Question: I have this code.
'''
for (j=0; j<st.length; j++)
{ Log.d("MY LOGGGGS", "Tsikl "+j);
if (st[j]==compdate)
{ Log.d("MY LOGGGGS", "Daty sovpali");}
else
{ Log.d("MY LOGGGGS", "Daty ne ravny:"+compdate+"===="+st[j]+"=");}}
'''
And that's what my logs are showing.

As you can see, the string values in "st" are the same as the value in "compdate", but "if" doesn't work right. No excess spaces.
The same thing happens when I'm converting these values to date and try to compare.
What can I do wrong?
P.S. st is {"2014-03-16","2014-03-16"};
compdate is currentdate;
'String compdate=(String) DateFormat.format("yyyy-MM-dd",new Date());'
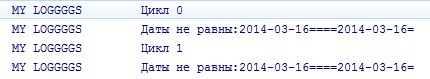
Answer: Always use string.equals() to compare strings. == only checks if they're the same reference, not if their contents are identical.